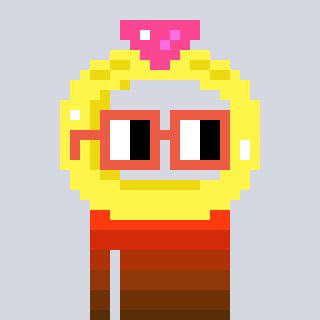
a pixel art character with square orange glasses, a ring-shaped head and a orange-colored body on a cool background